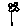
Label: flower